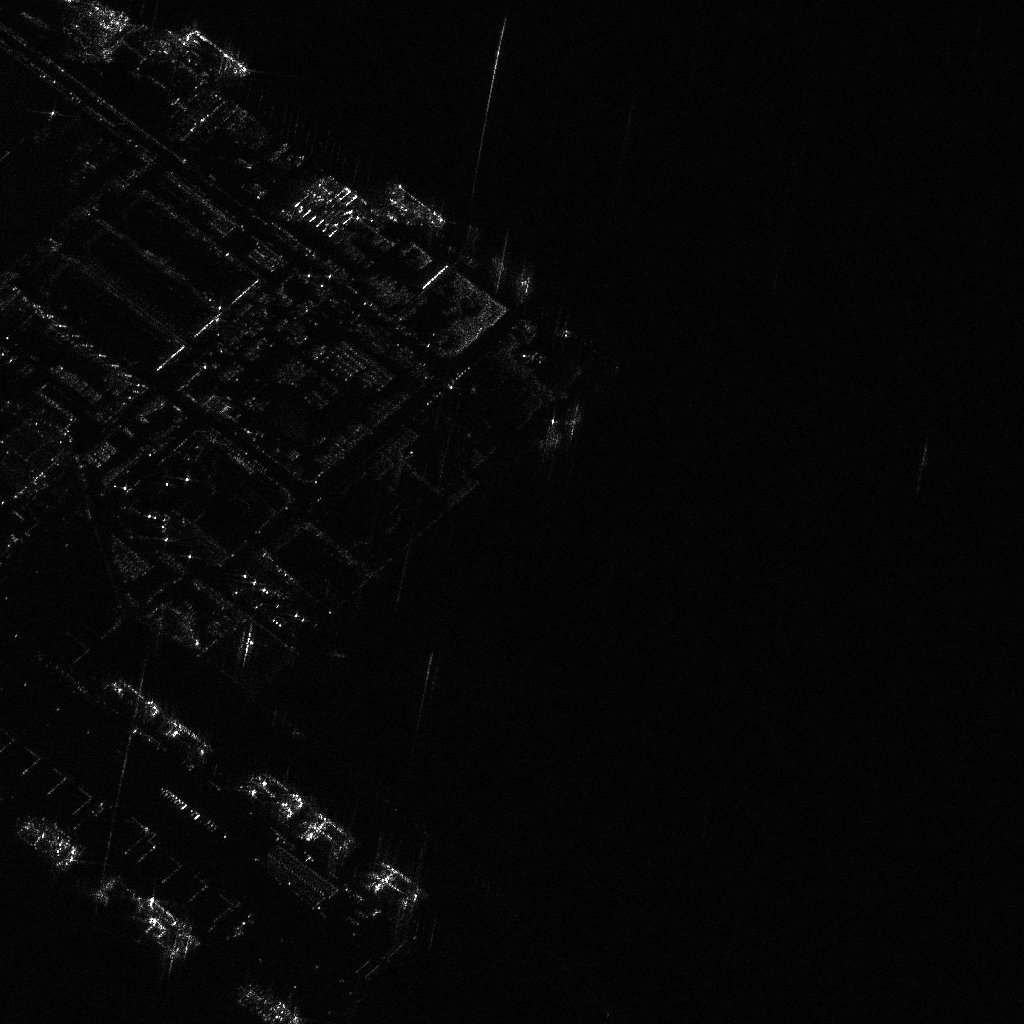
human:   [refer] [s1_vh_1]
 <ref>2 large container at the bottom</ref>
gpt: <box>[[29, 80, 34, 82, 42], [35, 84, 41, 87, 45]]</box>

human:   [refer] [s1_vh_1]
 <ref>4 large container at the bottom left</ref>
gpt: <box>[[23, 75, 29, 78, 40], [22, 96, 29, 99, 43], [11, 89, 18, 92, 43], [0, 80, 7, 83, 40]]</box>

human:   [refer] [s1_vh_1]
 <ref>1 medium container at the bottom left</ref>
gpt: <box>[[16, 71, 21, 73, 44]]</box>

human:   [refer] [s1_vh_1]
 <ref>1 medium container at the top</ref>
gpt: <box>[[37, 19, 43, 21, 43]]</box>